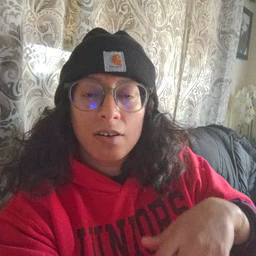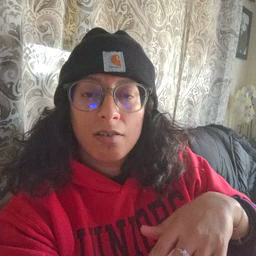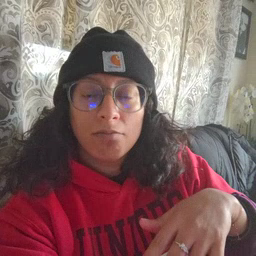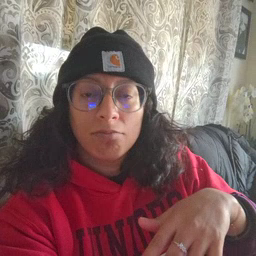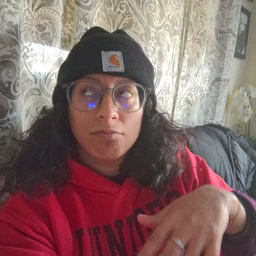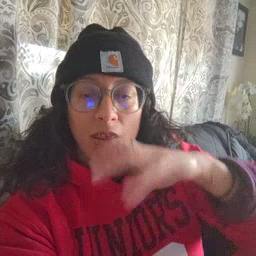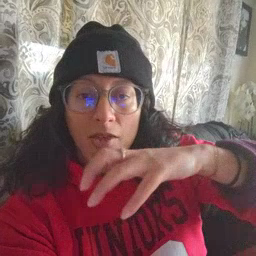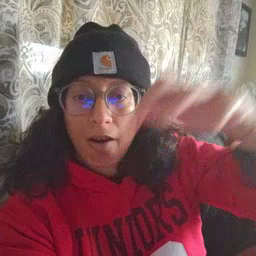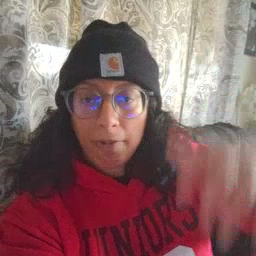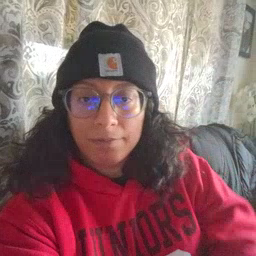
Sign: helicopter